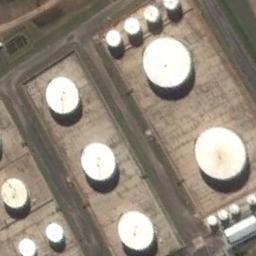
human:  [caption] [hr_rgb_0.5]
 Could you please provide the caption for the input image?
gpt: There are many differently sized storage tanks in the factory .

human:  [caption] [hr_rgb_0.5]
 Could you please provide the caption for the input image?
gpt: One of these storage tanks is orange .

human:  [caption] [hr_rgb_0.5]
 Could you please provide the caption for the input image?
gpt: There are big and small white storage tanks on the bare land .

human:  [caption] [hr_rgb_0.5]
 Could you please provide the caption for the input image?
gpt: There are many storage tanks of different sizes .

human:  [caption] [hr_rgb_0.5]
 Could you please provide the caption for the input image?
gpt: There are some white storage tanks of different sizes .